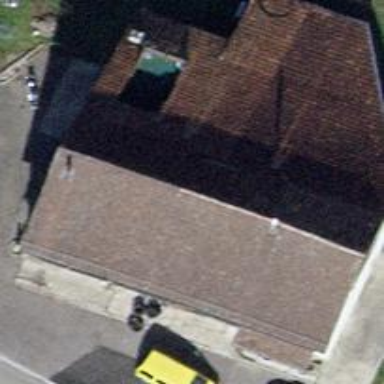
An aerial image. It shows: Detached building with gabled roof.